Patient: sex M, age 58
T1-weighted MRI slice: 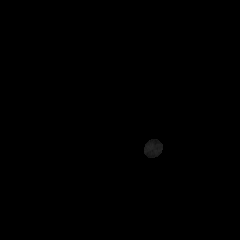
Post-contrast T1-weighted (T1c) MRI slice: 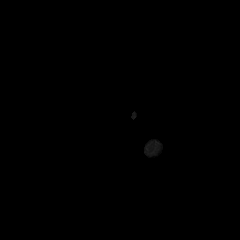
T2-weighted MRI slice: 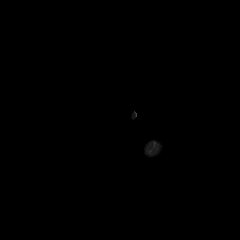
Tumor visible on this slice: no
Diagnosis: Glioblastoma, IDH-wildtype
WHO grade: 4